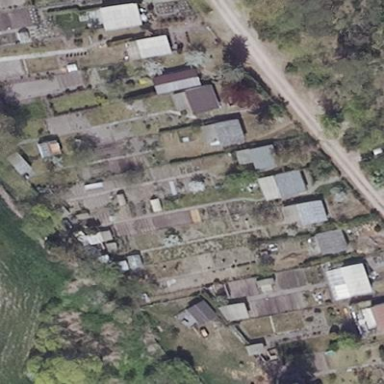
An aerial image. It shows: Area designated for allotments.